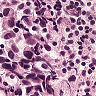
Metastatic tissue present: yes